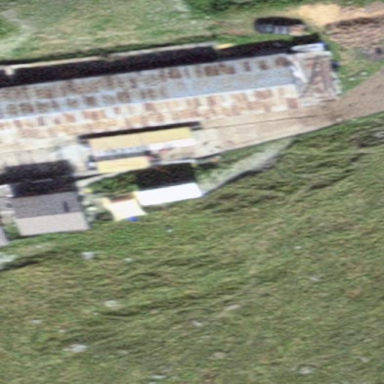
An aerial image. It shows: Farmyard area.